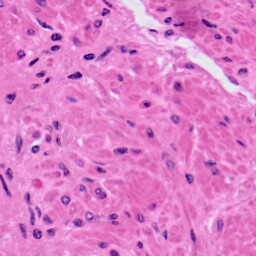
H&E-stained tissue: Prostate